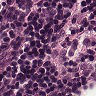
Metastatic tissue present: no